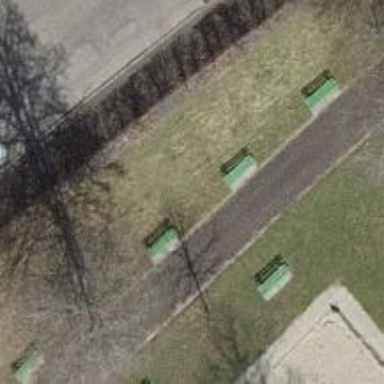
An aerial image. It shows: Bench.